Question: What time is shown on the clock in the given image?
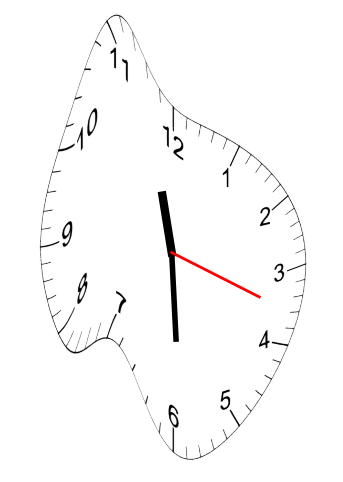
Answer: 11:29:18